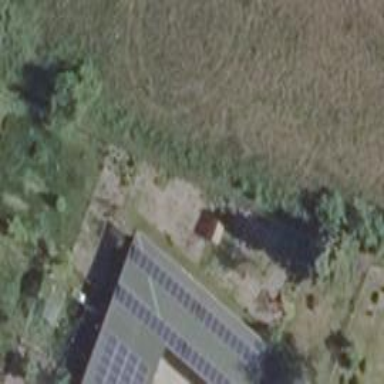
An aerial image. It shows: Building featuring small installation solar photovoltaic panel for electricity generation.